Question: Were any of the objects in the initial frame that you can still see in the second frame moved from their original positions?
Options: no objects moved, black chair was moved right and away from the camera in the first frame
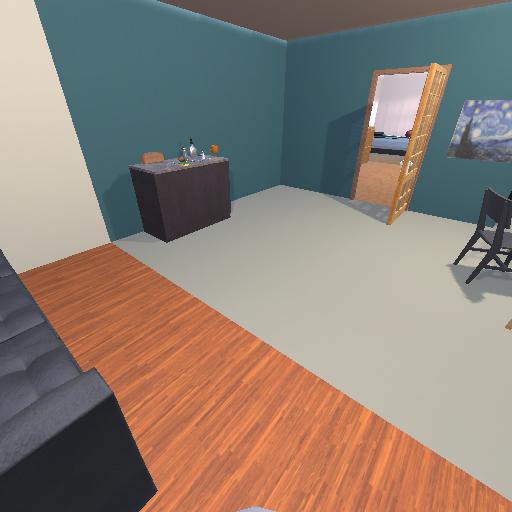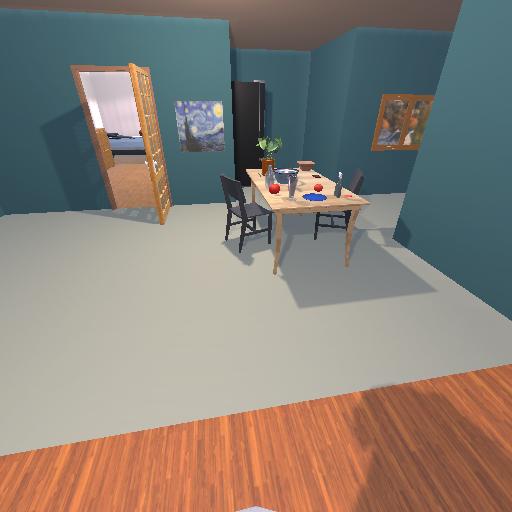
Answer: no objects moved